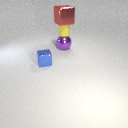
large purple metal sphere to the right of small blue metal cube